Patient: sex F, age 56
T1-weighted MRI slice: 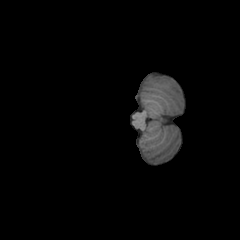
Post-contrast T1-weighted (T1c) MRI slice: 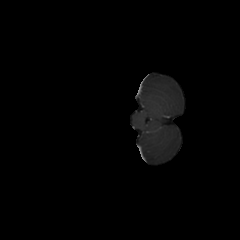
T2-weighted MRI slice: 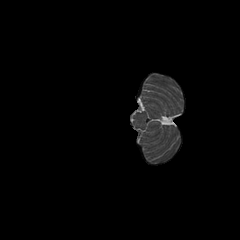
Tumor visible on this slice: no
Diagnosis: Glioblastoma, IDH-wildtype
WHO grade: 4